Field crop: tomato
Growth stage: 1
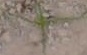
Species: cyperus